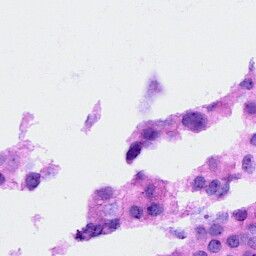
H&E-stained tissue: Breast